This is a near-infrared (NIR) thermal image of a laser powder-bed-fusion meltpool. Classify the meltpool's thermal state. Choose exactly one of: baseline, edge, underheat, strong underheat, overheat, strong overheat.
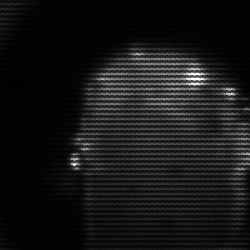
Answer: baseline